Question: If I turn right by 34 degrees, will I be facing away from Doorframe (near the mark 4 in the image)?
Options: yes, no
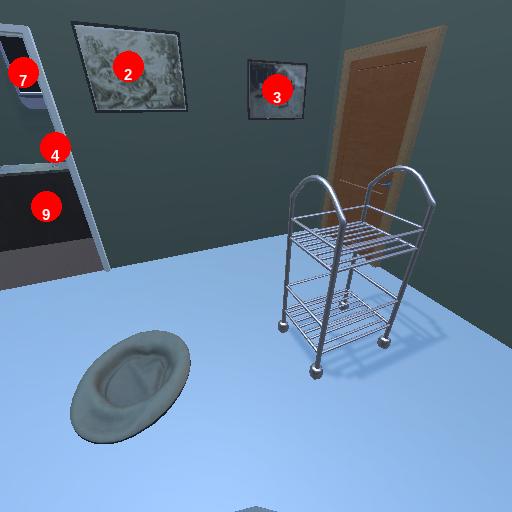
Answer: yes